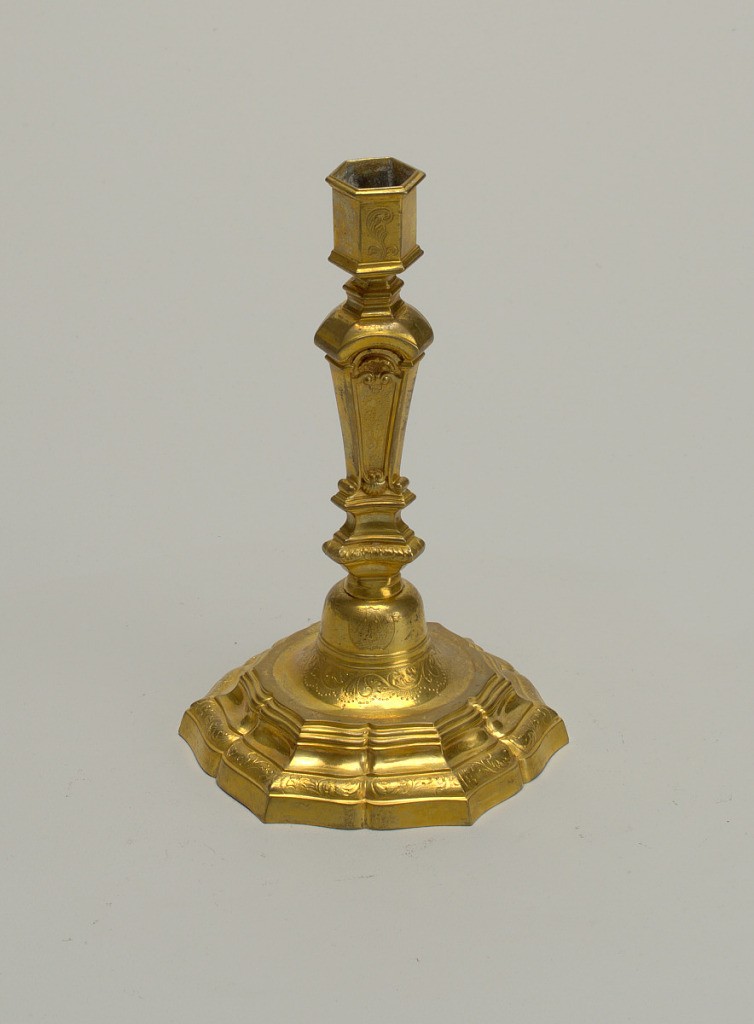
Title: Candlestick
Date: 1811–20
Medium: Gilt bronze
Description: Candlestick with wide base decorated with engraved scrolls. Hexagonal candle socket